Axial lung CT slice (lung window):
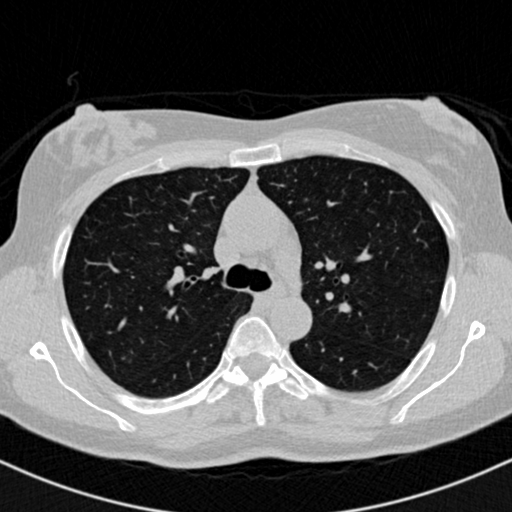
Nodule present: no